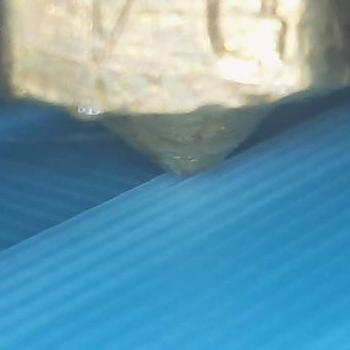
Flow rate: 52%